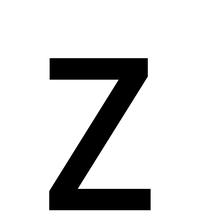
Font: Roboto_Condensed_Regular